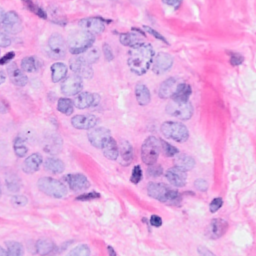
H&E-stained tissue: Breast